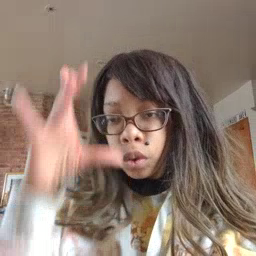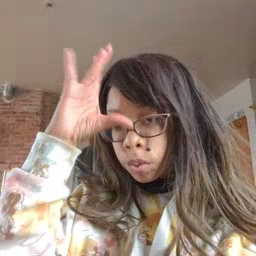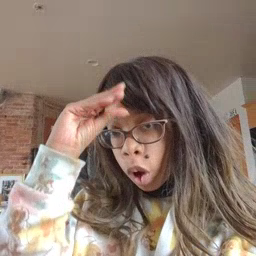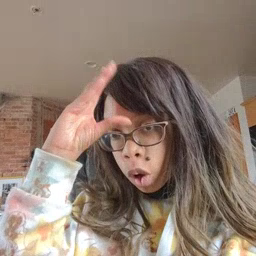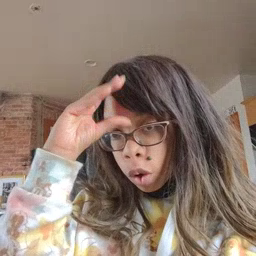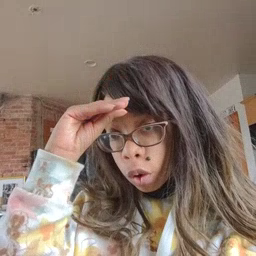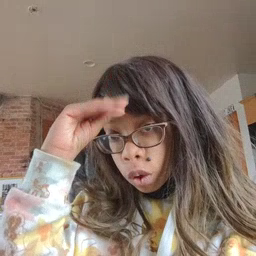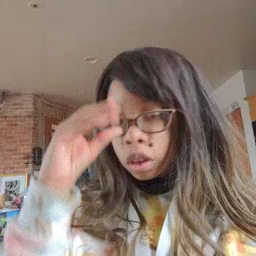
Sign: boy